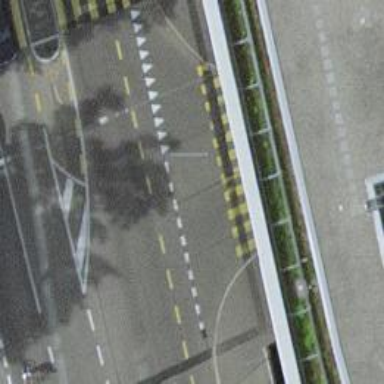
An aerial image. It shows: Secondary link road passing through asphalt tunnel.